Aerial crown-view tile of a tropical tree (Barro Colorado Island, Panama), acquired 20250616:
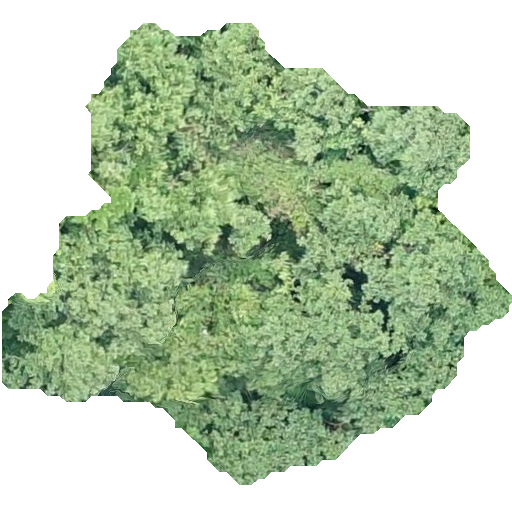
Species: Hieronyma alchorneoides
GBIF accepted scientific name: Hieronyma alchorneoides
Crown area: 215.287 m²